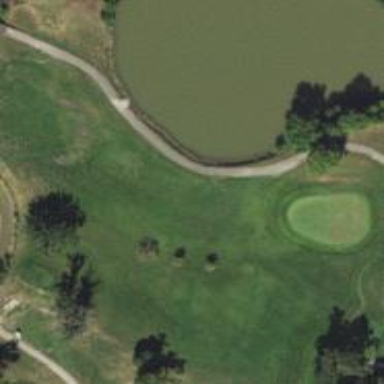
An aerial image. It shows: Scenic golf fairway.